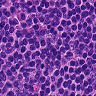
Metastatic tissue present: no